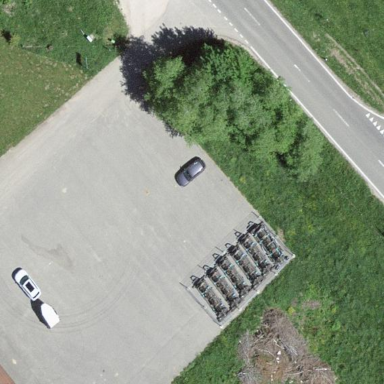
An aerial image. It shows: Parking area.